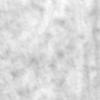
Label: no_change